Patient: sex M, age 29
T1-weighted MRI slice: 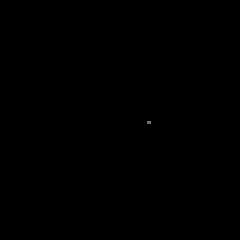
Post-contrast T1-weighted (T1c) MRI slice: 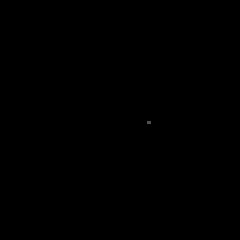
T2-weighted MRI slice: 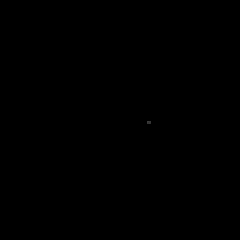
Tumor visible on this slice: no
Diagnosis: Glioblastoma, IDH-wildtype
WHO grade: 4